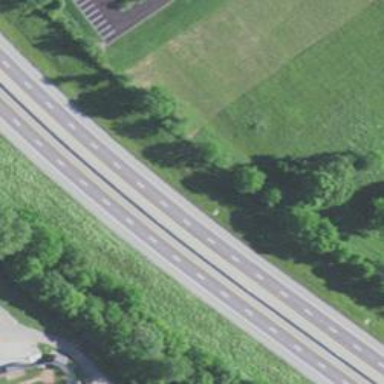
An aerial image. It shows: This image shows trunk highway that functions as expressway.